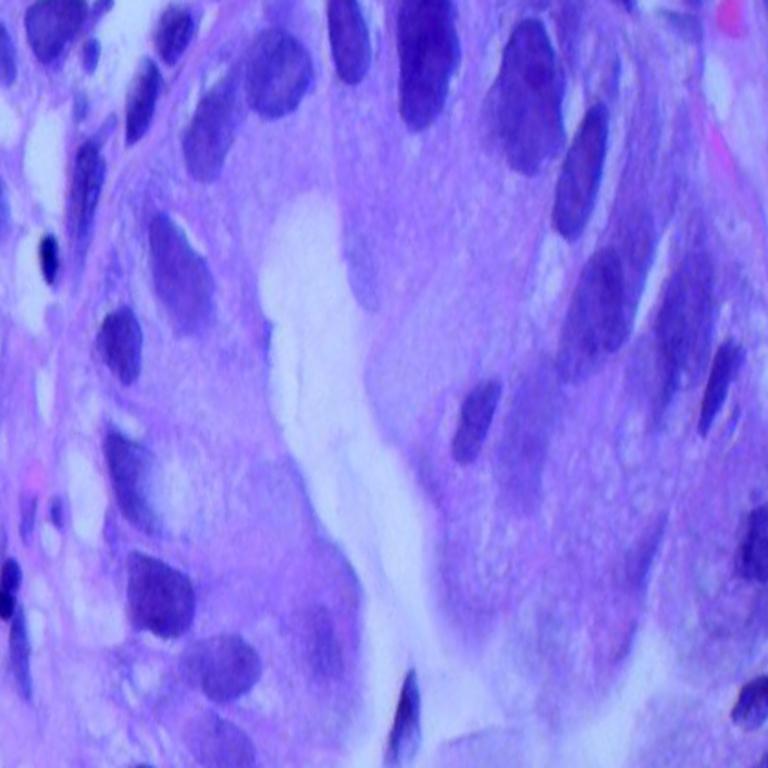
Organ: lung
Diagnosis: adenocarcinomas